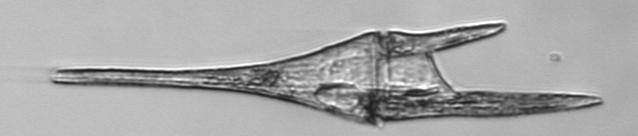
Label: Tripos_furca